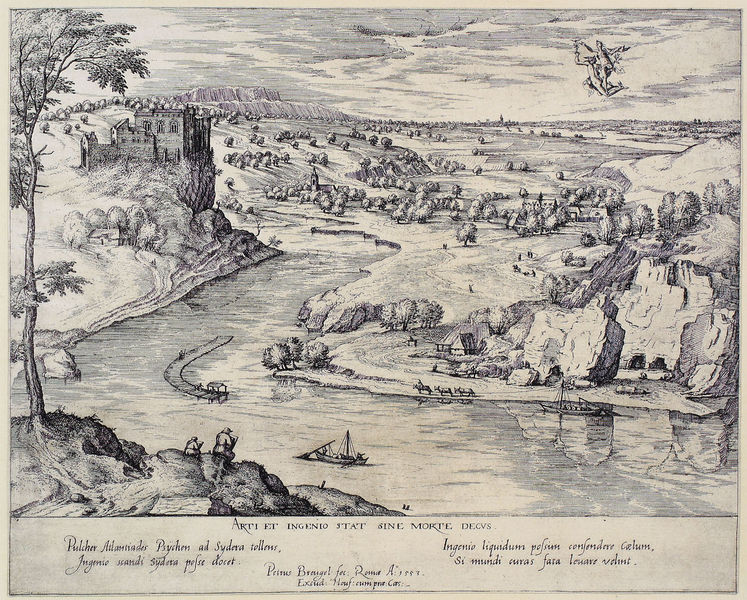
Titel: Flußlandschaft mit Merkur und Psyche (nach Pieter Bruegel d. Ä.)
Künstler: Georg Hoefnagel
Institution: Wien, Graphische Sammlung Albertina
Schlagwörter: baum, berg, felsen, himmel, wasser, weiß, wolken, bäume, fluss, landschaft, menschen, sitzen, ufer, hintergrund, männer, schwarz, zeichnung, haus, weg, felder, ferne, horizont, häuser, natur, spiegelung, weite, büsche, insel, boot, boote, pferde, engel, schiff, schiffe, schrift, segelboot, papier, transport, berge, fels, grafik, graphik, steil, strom, steg, inschrift, ruine, burg, schweben, festung, druck, schwarz-weiß, radierung, stich, text, höhlen, wanderer, mittelalter, gedicht, kupferstich, rhein, latein, beschriftet, lateinisch, elbe, schifffahrt, steinbruch, raubritter